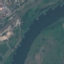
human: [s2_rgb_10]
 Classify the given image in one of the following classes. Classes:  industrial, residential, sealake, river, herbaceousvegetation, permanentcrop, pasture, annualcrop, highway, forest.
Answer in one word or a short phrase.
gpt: River